Aerial crown-view tile of a tropical tree (Barro Colorado Island, Panama), acquired 20250715:
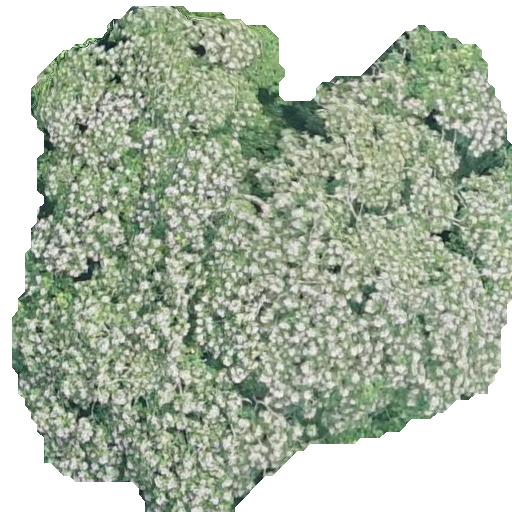
Species: Dipteryx oleifera
GBIF accepted scientific name: Dipteryx oleifera
Crown area: 298.191 m²